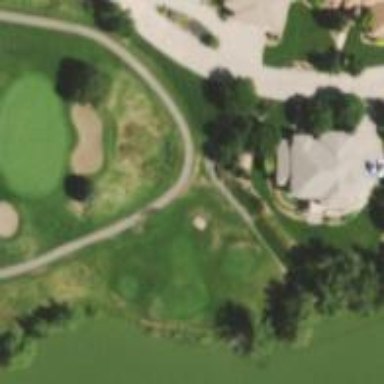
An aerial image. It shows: Service road designated as golf cart path.